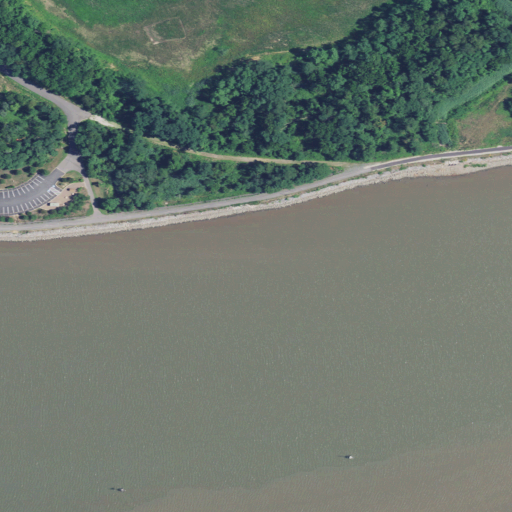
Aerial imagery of cape in Delaware named Biddle Point containing open water, deciduous forest, cultivated crops, herbaceous wetlands, woody wetlands, and barren land